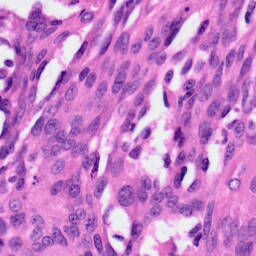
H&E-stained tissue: Ovarian